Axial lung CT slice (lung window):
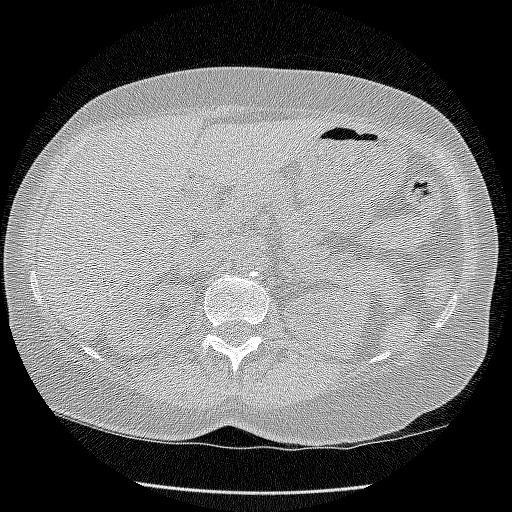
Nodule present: no